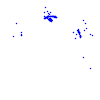
Particle: kaon